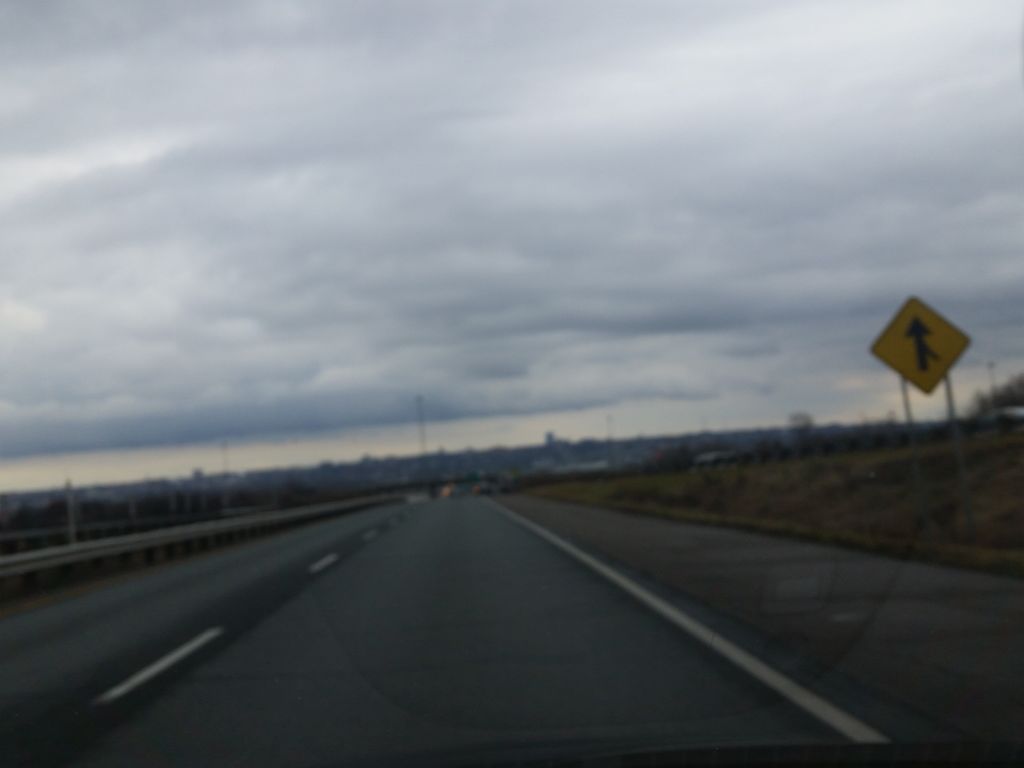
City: quebec_city